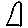
Label: triangle